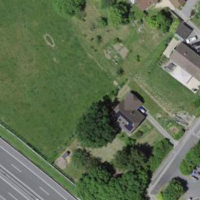
EUNIS habitat code: 57
Species observed at this site:
Plantago media